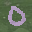
Label: 0